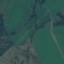
Land use / land cover class: Pasture